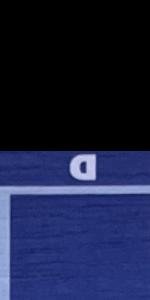
Label: Empty